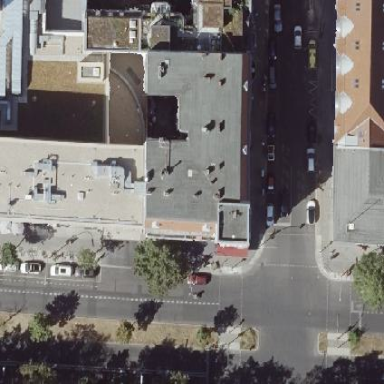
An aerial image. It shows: Residential building with distinctive double saltbox roof shape.